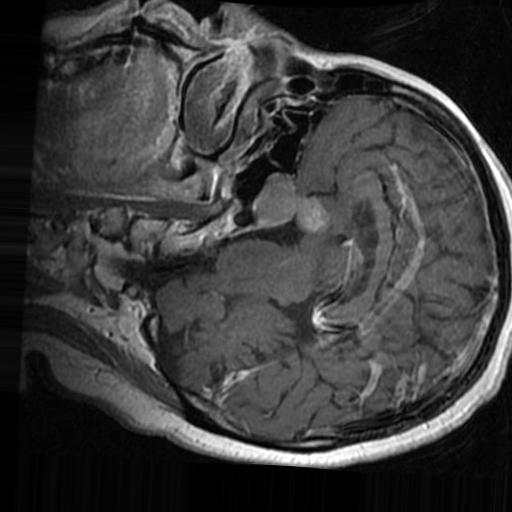
Label: brain_tumor